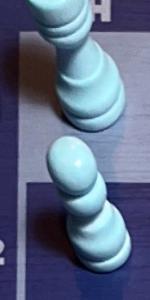
Label: Pawn_White